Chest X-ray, AP view. Patient: 49 years old, sex F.
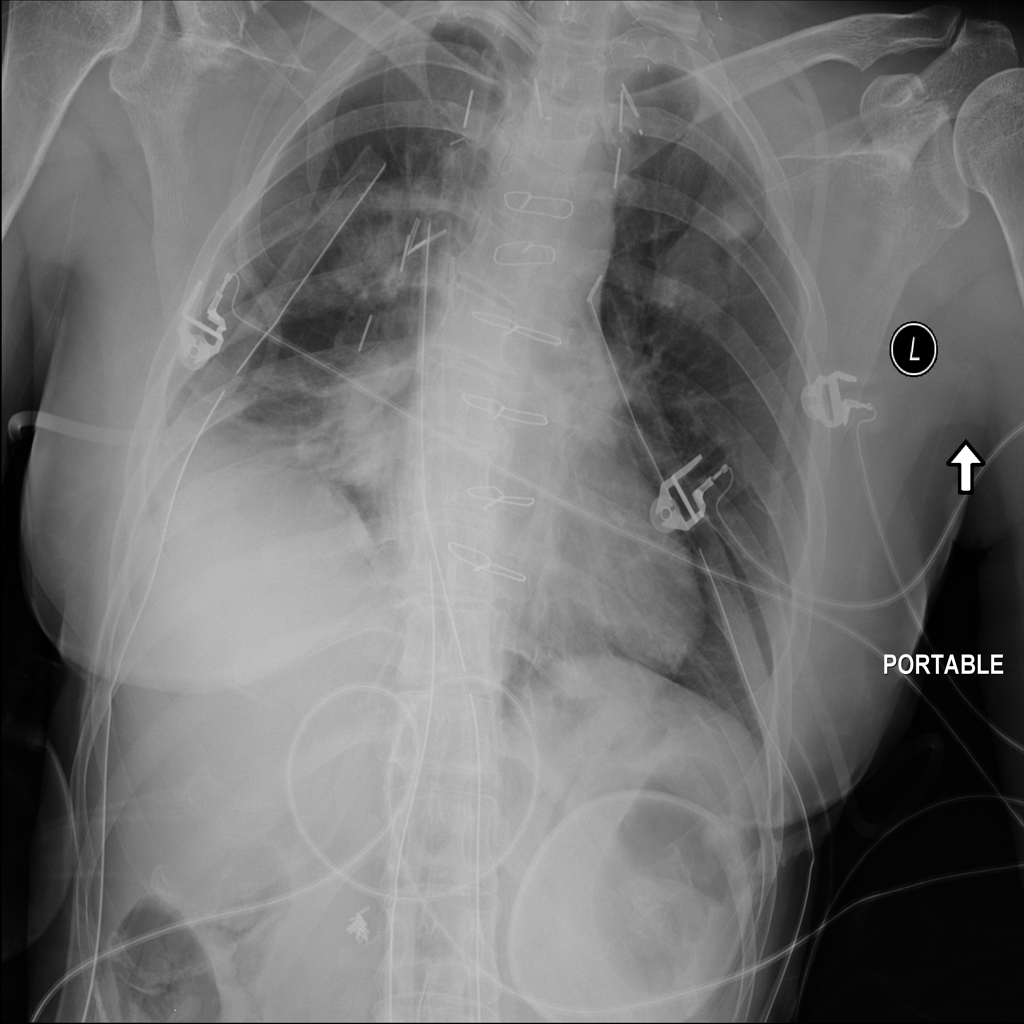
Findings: Atelectasis, Infiltration, Nodule